Aerial crown-view tile of a tropical tree (Barro Colorado Island, Panama), acquired 20250512:
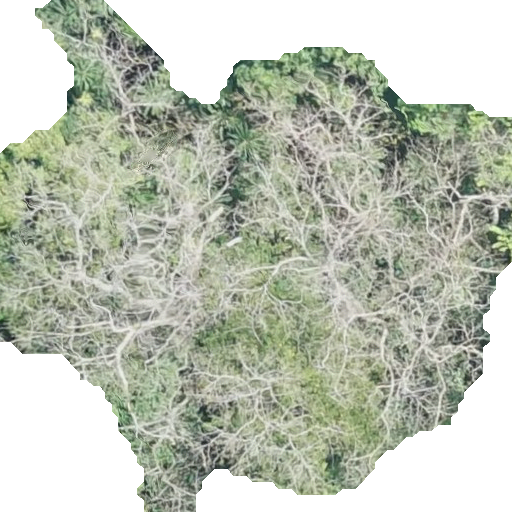
Species: Apeiba membranacea
GBIF accepted scientific name: Apeiba membranacea
Crown area: 281.192 m²